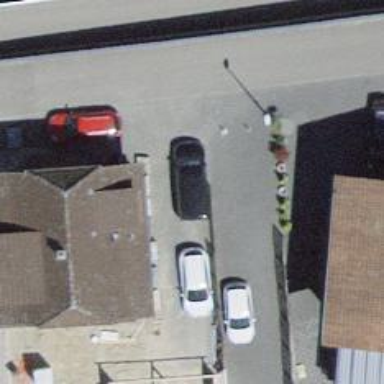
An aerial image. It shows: Bollard.